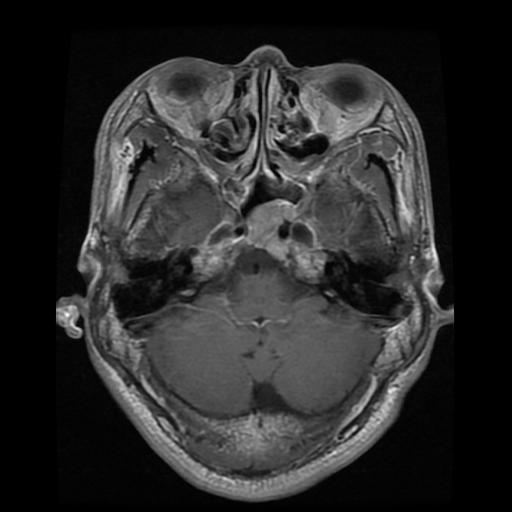
Label: pituitary